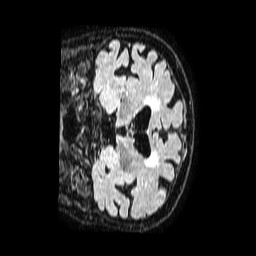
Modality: FLAIR
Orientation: coronal
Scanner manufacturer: philips
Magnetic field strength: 1.5 T
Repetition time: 4.8 s
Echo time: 0.3 s